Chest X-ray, PA view. Patient: 37 years old, sex F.
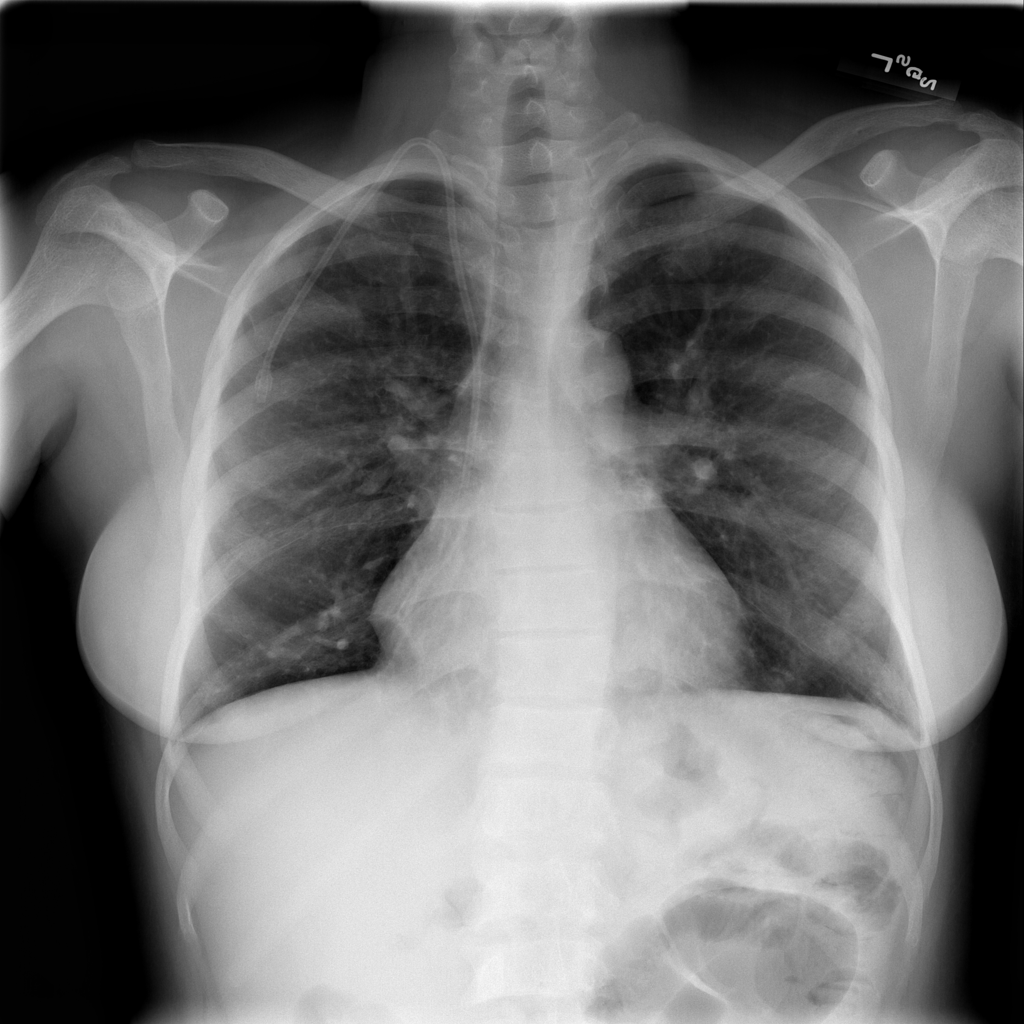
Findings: No Finding